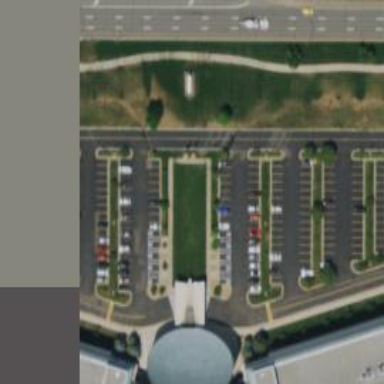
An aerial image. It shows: Parking space.